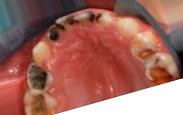
Condition: Caries